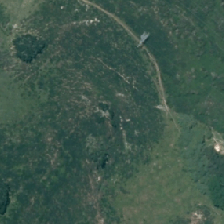
Land cover: grose_broom